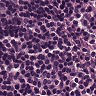
Metastatic tissue present: no